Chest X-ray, PA view. Patient: 60 years old, sex F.
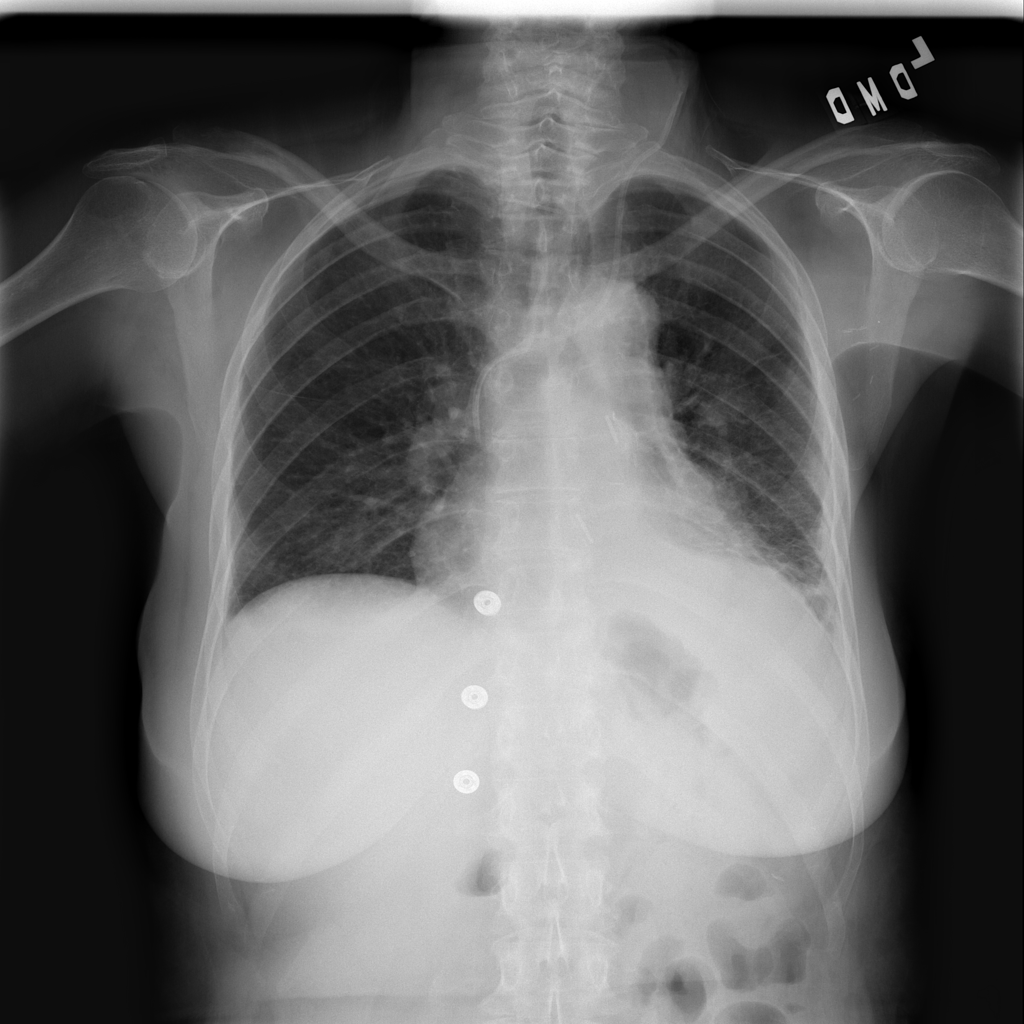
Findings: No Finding